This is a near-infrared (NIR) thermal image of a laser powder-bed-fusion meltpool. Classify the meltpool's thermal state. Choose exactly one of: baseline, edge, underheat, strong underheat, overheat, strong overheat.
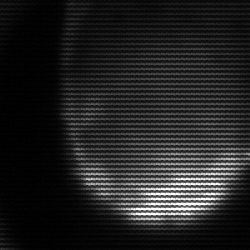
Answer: edge